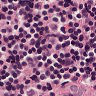
Metastatic tissue present: no